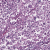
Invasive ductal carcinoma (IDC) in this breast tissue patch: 1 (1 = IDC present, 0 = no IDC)